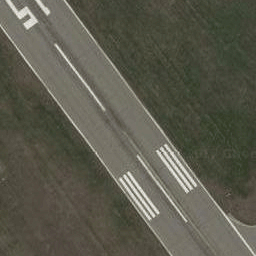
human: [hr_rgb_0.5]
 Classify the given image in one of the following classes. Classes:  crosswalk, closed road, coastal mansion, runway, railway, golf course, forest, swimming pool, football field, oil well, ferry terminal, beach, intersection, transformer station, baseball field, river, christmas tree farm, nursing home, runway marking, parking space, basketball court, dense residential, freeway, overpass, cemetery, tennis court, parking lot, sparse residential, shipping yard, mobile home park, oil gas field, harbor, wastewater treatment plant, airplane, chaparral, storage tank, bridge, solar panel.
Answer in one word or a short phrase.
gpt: runway